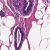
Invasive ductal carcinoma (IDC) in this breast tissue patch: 0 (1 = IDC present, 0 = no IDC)